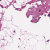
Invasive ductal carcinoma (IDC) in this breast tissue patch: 0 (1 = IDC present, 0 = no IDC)